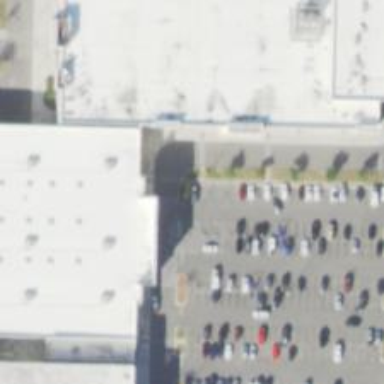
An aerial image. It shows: Parking space.